Question: I am writing a program that attempts to simulate the evolution of a species, and it has a window that looks like this:

Originally the empty area in the bottom right was a Panel, and it is intended to draw a visual representation of the specimens, locations, and travel paths(doesn't really matter). However, you will be able to open some sort of window that allows you to create/edit different items(like species, locations, and travel paths). Originally I planned for those to simply be popup windows. But, I was thinking I would perhaps use JInternal panes for the popups, and the visual representation screen.
So in my JFrames constructor:
'''
JDesktopPane pane = new JDesktopPane();
this.setContentPane(pane);
setLayout(new BorderLayout());//To layout the menubar, and the items on the left
panel = new GraphicsPanel(manager);
panel.setVisible(true);
'''
And in Graphics Panel constructor:'super("Graphic Project View",true,false,true,true);'
This locks the Panel to BorderLayout.CENTER, and it fills up the entire space, not allowing for anything else. My guess this is because JDesktopPanes use an OverlayLayout, and when I set the layout to BorderLayout that overrides the OverlayLayout, and so my InternalFrame just gets added to the center.
So the question is:
How do I layout the things like the JMenuBar, and the left ward Panel as they are now, whilst still maintaining the capability to have JInternalFrames?
For now I am going to add the JMenuBar via JFrame.setJMenuBar(JMenuBar) instead of JFrame.add(menuBar,BorderLayout.NORTH), and then change the panel on the left into a JInternal frame, but if possible I'd rather have it as is. I would like it if I could just have the DesktopPane be added to the JFrame at BorderLayout.CENTER, and then just add the frame to the Desktop pane. If the InternalFrame were limited to that region I wouldn't care, as long as it's still mobile, ect.
How I add JInternalFrame(Sorry it still says panel, but it has been converted to a JInternalFrame):
'''
panel = new GraphicsPanel(manager);
panel.setSize(desktop.getSize());
panel.setLocation(0,0);
panel.setVisible(true);
desktop.add(panel);
'''
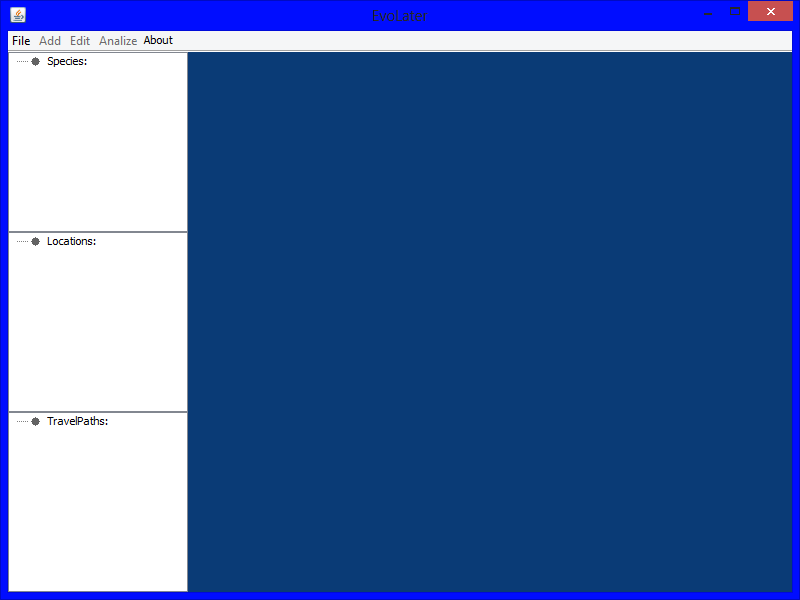
Answer: I would start with a single 'JPanel' (lets all it the base pane), which will house the other containers.
Using a border layout, I would add a "controls" panel to the 'WEST' position of the base pane. Onto the 'CENTER' position I would add the 'JDesktopPane'.
I would set the main windows layout to 'BorderLayout' and add the base pane to it. This will allow you to use 'JFrame#setJMenuBar' to manage the menu bar while maintaining the result of the layout.
This will allow you to contain to use the 'JInternalFrame's on the desktop without effecting the rest of the layout...
This is an overly simplified example used to demonstrate the basic concept described above...

'''
import java.awt.BorderLayout;
import java.awt.Dimension;
import java.awt.EventQueue;
import java.awt.GridLayout;
import javax.swing.JDesktopPane;
import javax.swing.JFrame;
import javax.swing.JMenu;
import javax.swing.JMenuBar;
import javax.swing.JPanel;
import javax.swing.JScrollPane;
import javax.swing.JTextArea;
import javax.swing.UIManager;
import javax.swing.UnsupportedLookAndFeelException;
public class SimpleLayout {
public static void main(String[] args) {
new SimpleLayout();
}
public SimpleLayout() {
EventQueue.invokeLater(new Runnable() {
@Override
public void run() {
try {
UIManager.setLookAndFeel(UIManager.getSystemLookAndFeelClassName());
} catch (ClassNotFoundException | InstantiationException | IllegalAccessException | UnsupportedLookAndFeelException ex) {
}
JMenuBar mb = new JMenuBar();
mb.add(new JMenu("File"));
mb.add(new JMenu("Add"));
mb.add(new JMenu("Edit"));
mb.add(new JMenu("Analize"));
mb.add(new JMenu("About"));
JFrame frame = new JFrame("Testing");
frame.setJMenuBar(mb);
frame.setDefaultCloseOperation(JFrame.EXIT_ON_CLOSE);
frame.setLayout(new BorderLayout());
frame.add(new BasePane());
frame.pack();
frame.setLocationRelativeTo(null);
frame.setVisible(true);
}
});
}
public class BasePane extends JPanel {
private JTextArea species;
private JTextArea locations;
private JTextArea travelPaths;
private JDesktopPane desktopPane;
public BasePane() {
setLayout(new BorderLayout());
desktopPane = new JDesktopPane();
species = new JTextArea("Species");
locations = new JTextArea("Locations");
travelPaths = new JTextArea("TravelPaths");
JPanel controls = new JPanel(new GridLayout(3, 0));
controls.add(new JScrollPane(species));
controls.add(new JScrollPane(locations));
controls.add(new JScrollPane(travelPaths));
add(controls, BorderLayout.WEST);
add(desktopPane);
}
@Override
public Dimension getPreferredSize() {
return new Dimension(200, 200);
}
}
}
'''
Your requirements might be slightly difference, but the basic concept should get you moving.
Depending on the structure of your application, I might be tempted to separate the 'Controls' pane into a separate class as well.